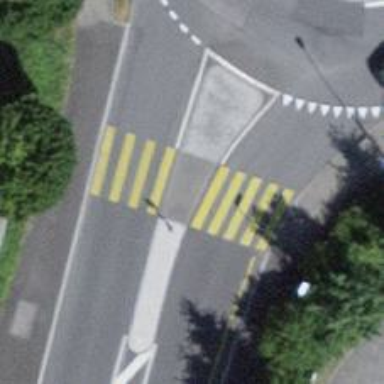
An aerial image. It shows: Crossing marked with zebra stripes on footway.